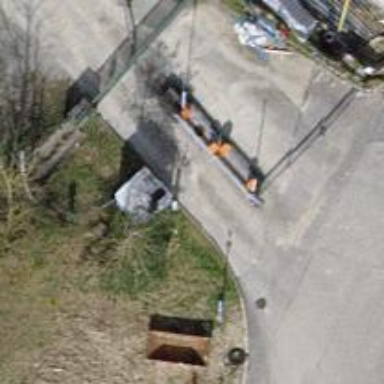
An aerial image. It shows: Lift gate barrier.